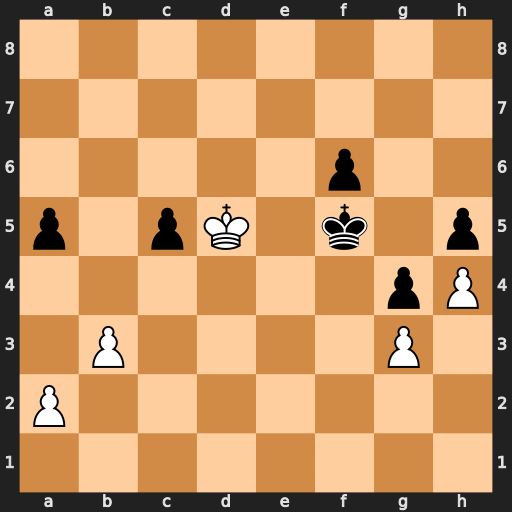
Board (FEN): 8/8/5p2/p1pK1k1p/6pP/1P4P1/P7/8
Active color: w
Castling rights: -
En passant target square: -
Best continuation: a3 Kg6 Kxc5 f5 Kd4 f4 gxf4 g3 Ke3 Kf5 Kf3